Interaction volume radius: 5 \u00c5
Interaction volume height: 10 \u00c5
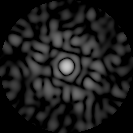
Disorder parameter: 0.8373